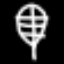
Label: leaf